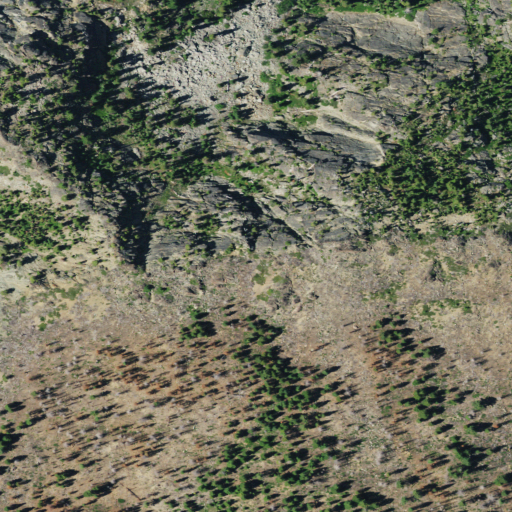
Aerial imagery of mountain in California named The Lieutenants containing grassland, evergreen forest, and shrub